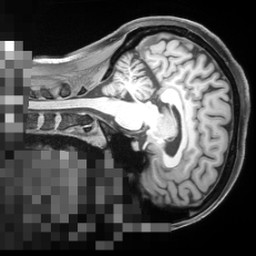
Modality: T1w
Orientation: sagittal
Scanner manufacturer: siemens
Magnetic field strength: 3 T
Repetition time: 2.55 s